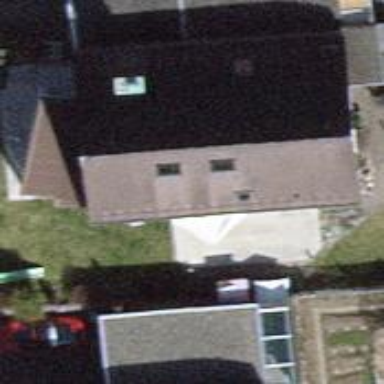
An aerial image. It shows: Building with tile roof.